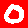
Digit: 0